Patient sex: M
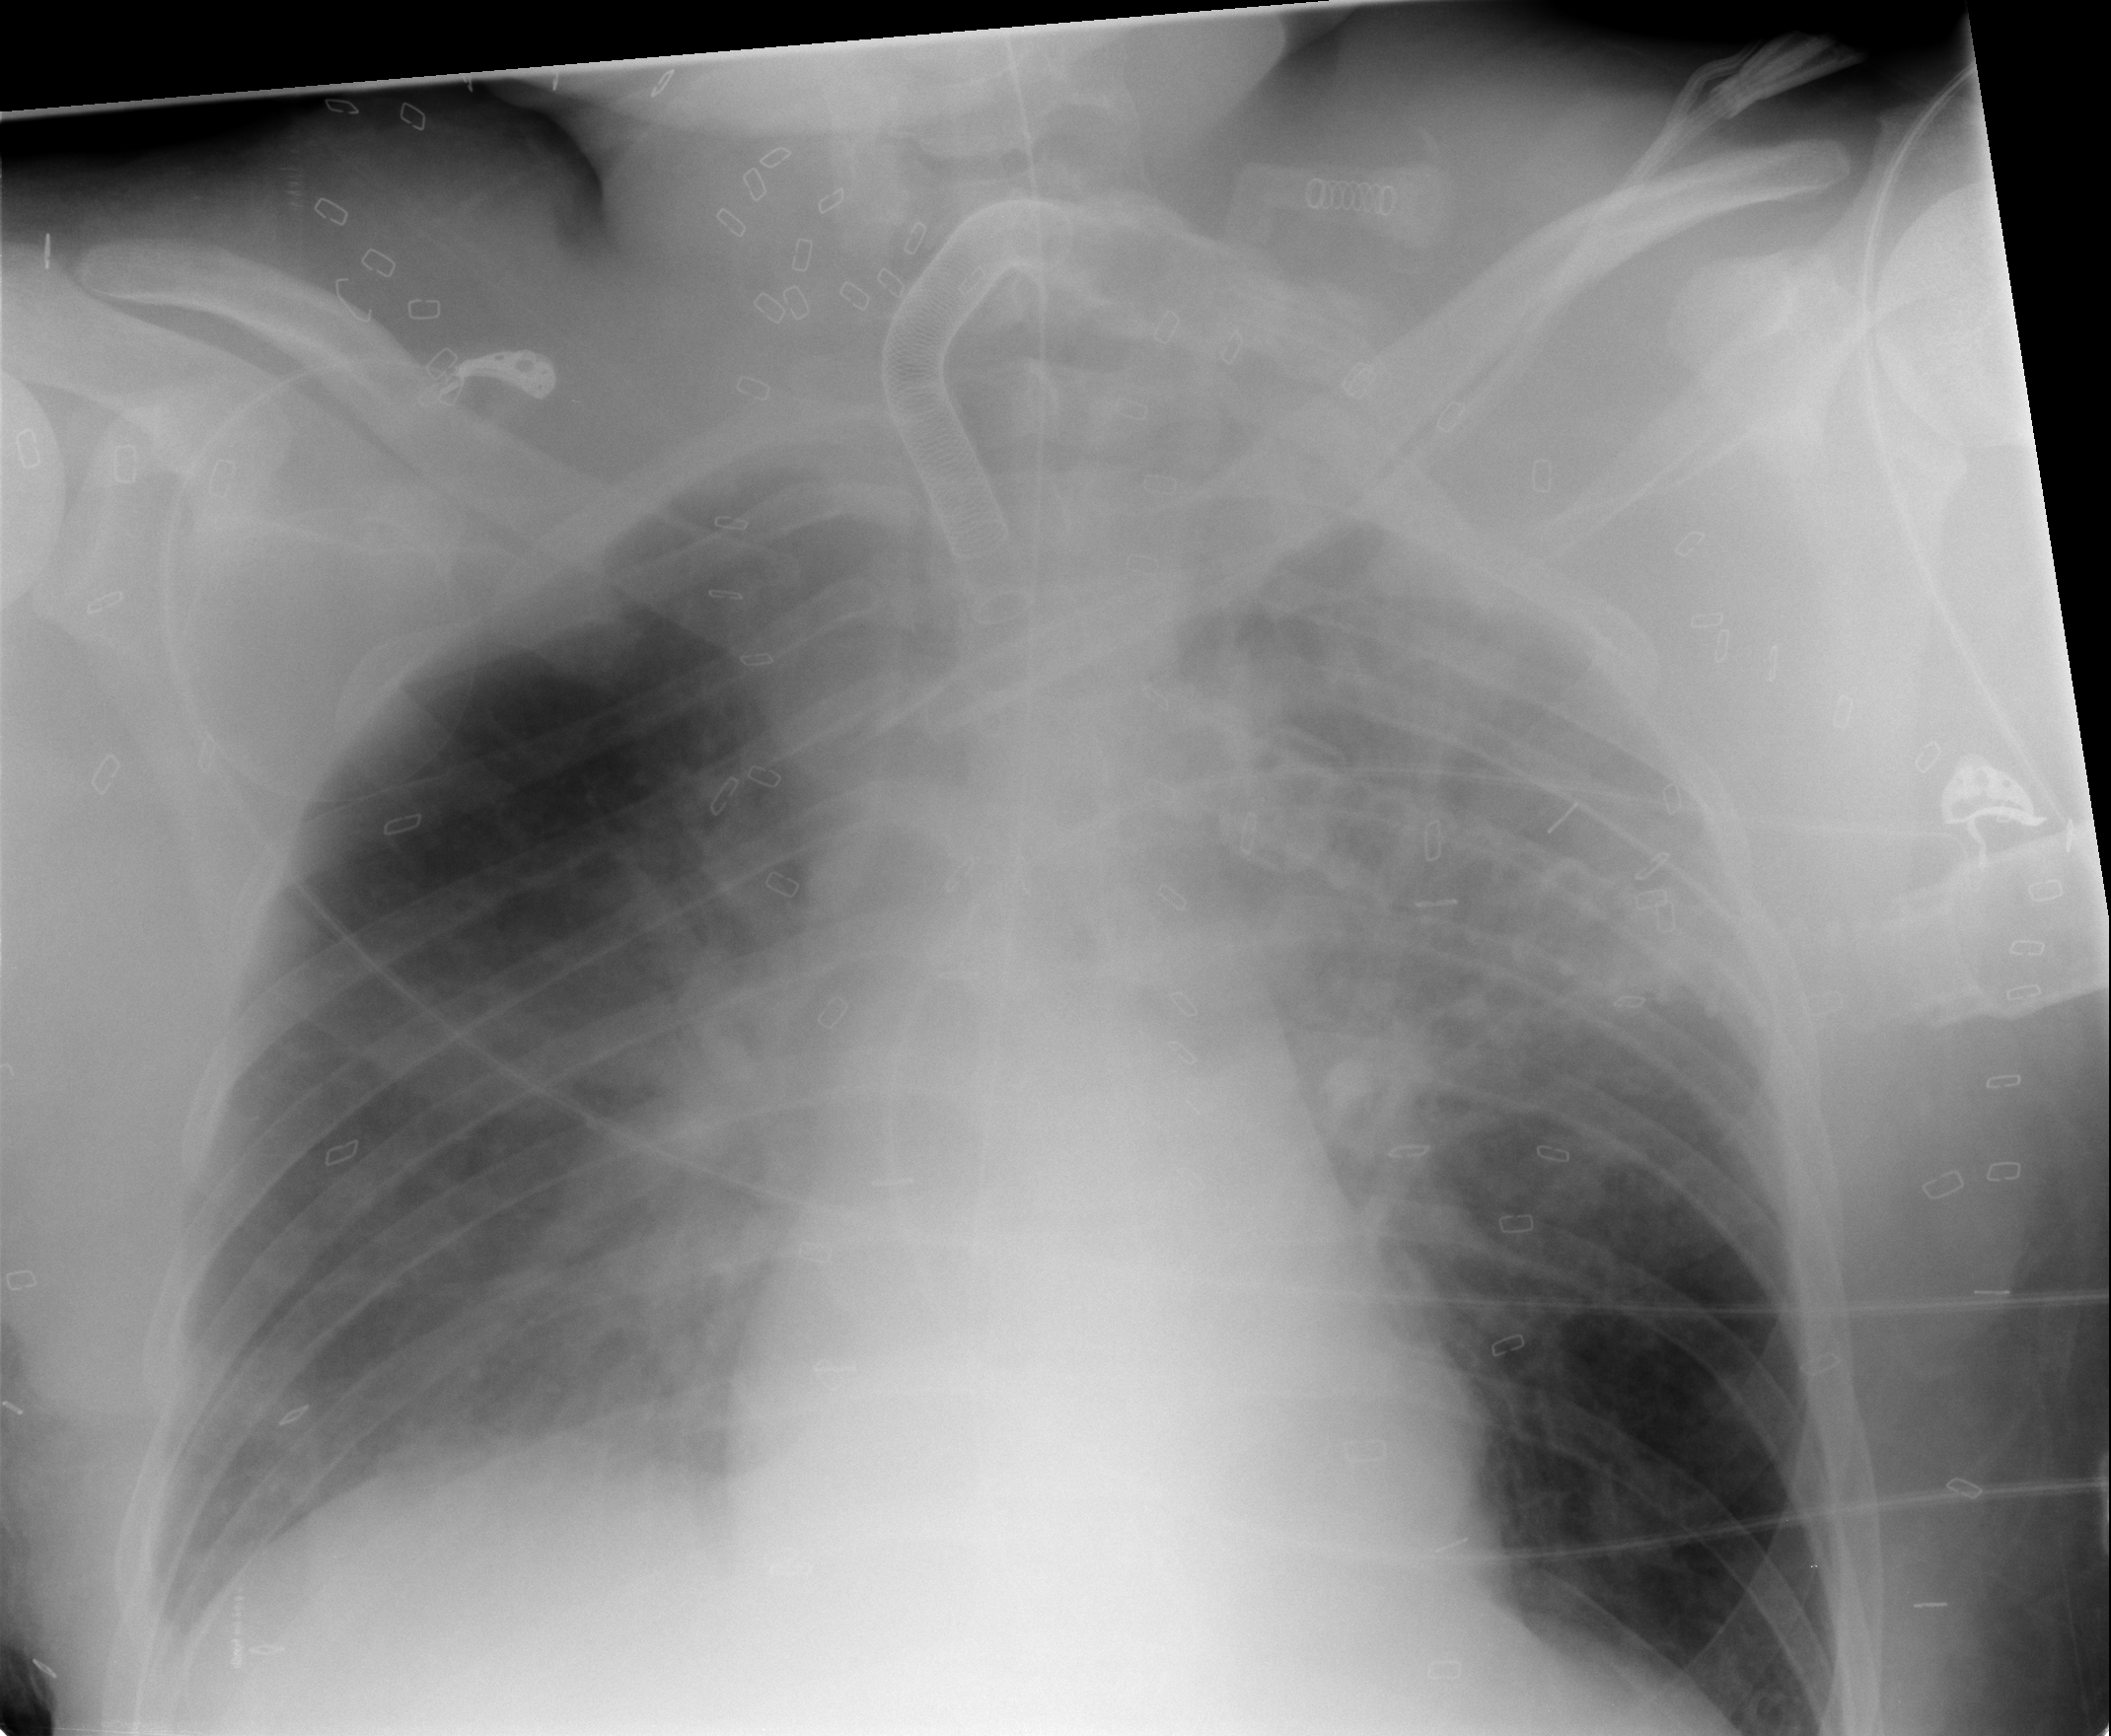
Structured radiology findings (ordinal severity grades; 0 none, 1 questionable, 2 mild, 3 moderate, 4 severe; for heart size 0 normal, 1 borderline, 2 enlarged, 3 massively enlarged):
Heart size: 0
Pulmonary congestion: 0
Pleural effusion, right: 2
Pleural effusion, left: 2
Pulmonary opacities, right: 2
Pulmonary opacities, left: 3
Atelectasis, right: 2
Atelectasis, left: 0